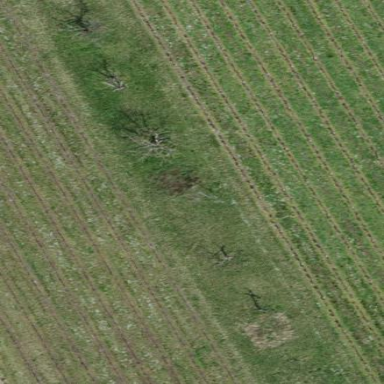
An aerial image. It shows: Orchard.